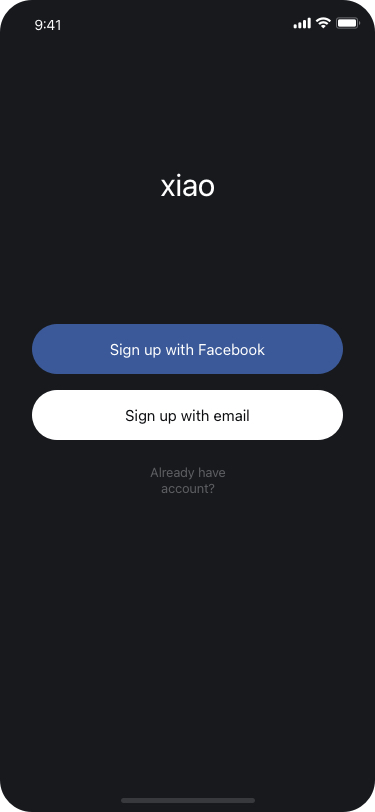
Text in this UI design:
Sign up with Facebook
Sign up with email
xiao
Already have account?